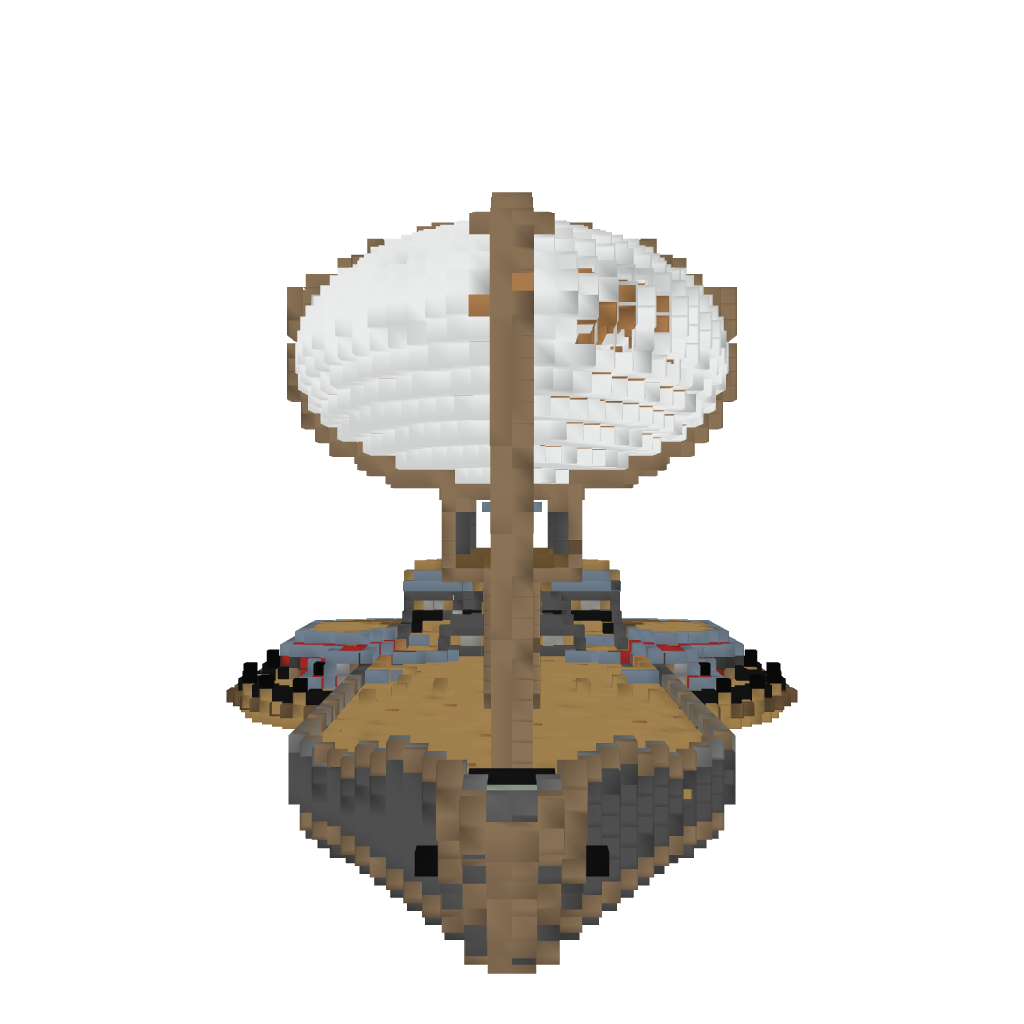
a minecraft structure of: HighWind IV :AIRSHIP